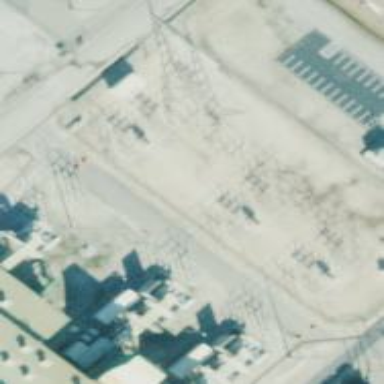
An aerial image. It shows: Switch for power supply.